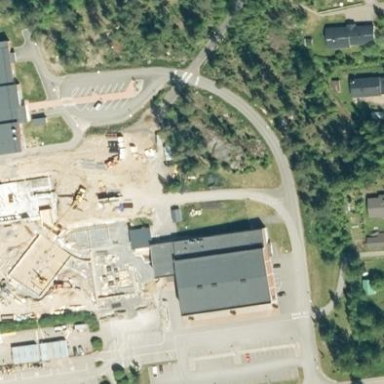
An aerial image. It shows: School building.